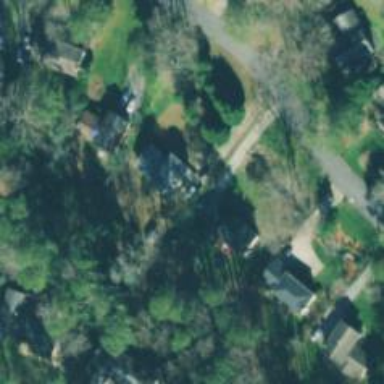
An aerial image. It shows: Neighborhood.